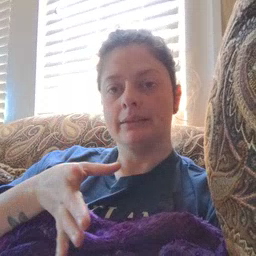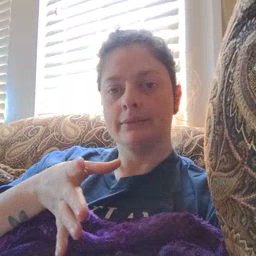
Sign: hate